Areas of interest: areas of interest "2590 Sci-Tech Innovation Park (Hua Yangtong)"
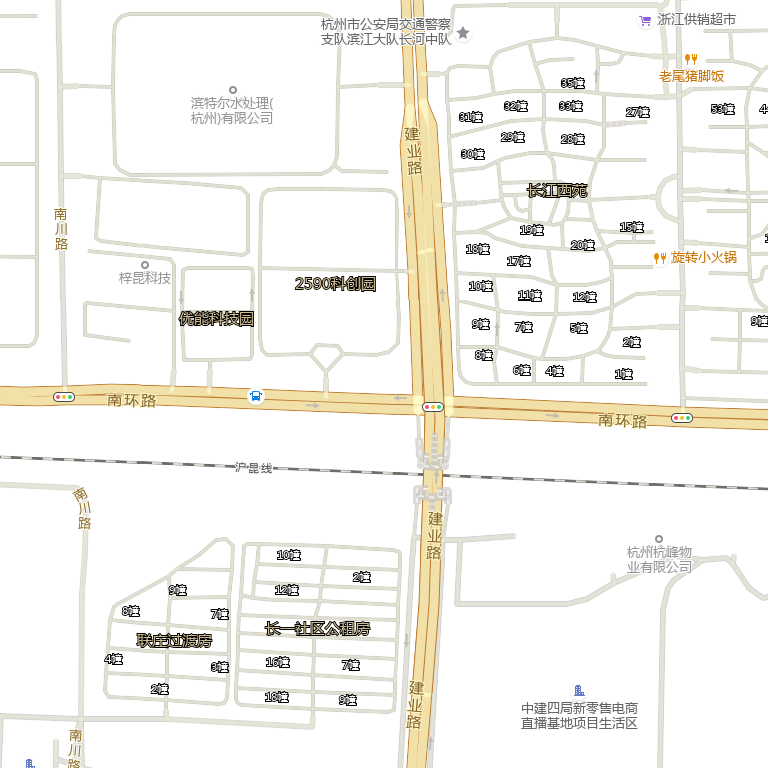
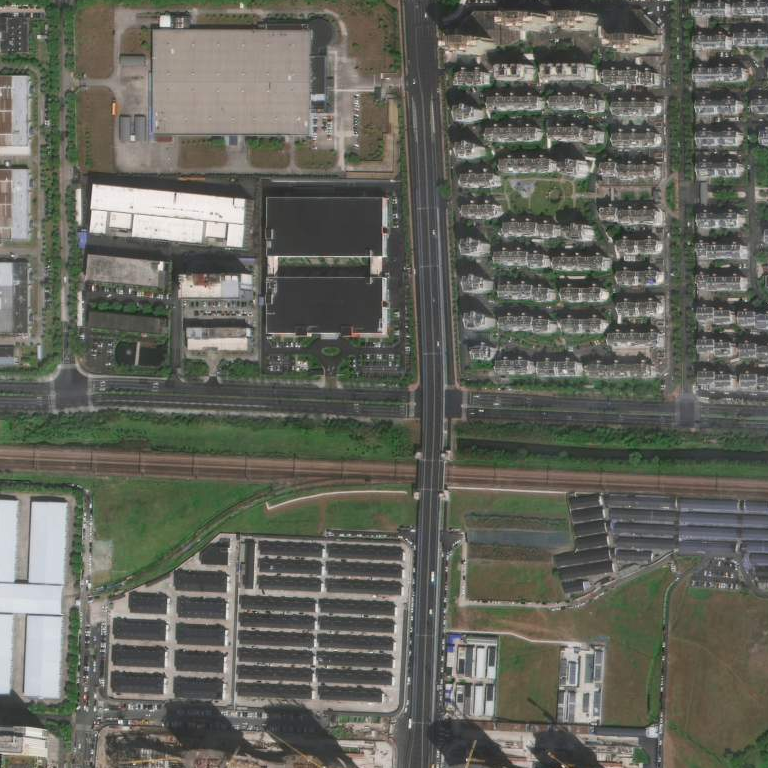